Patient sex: M
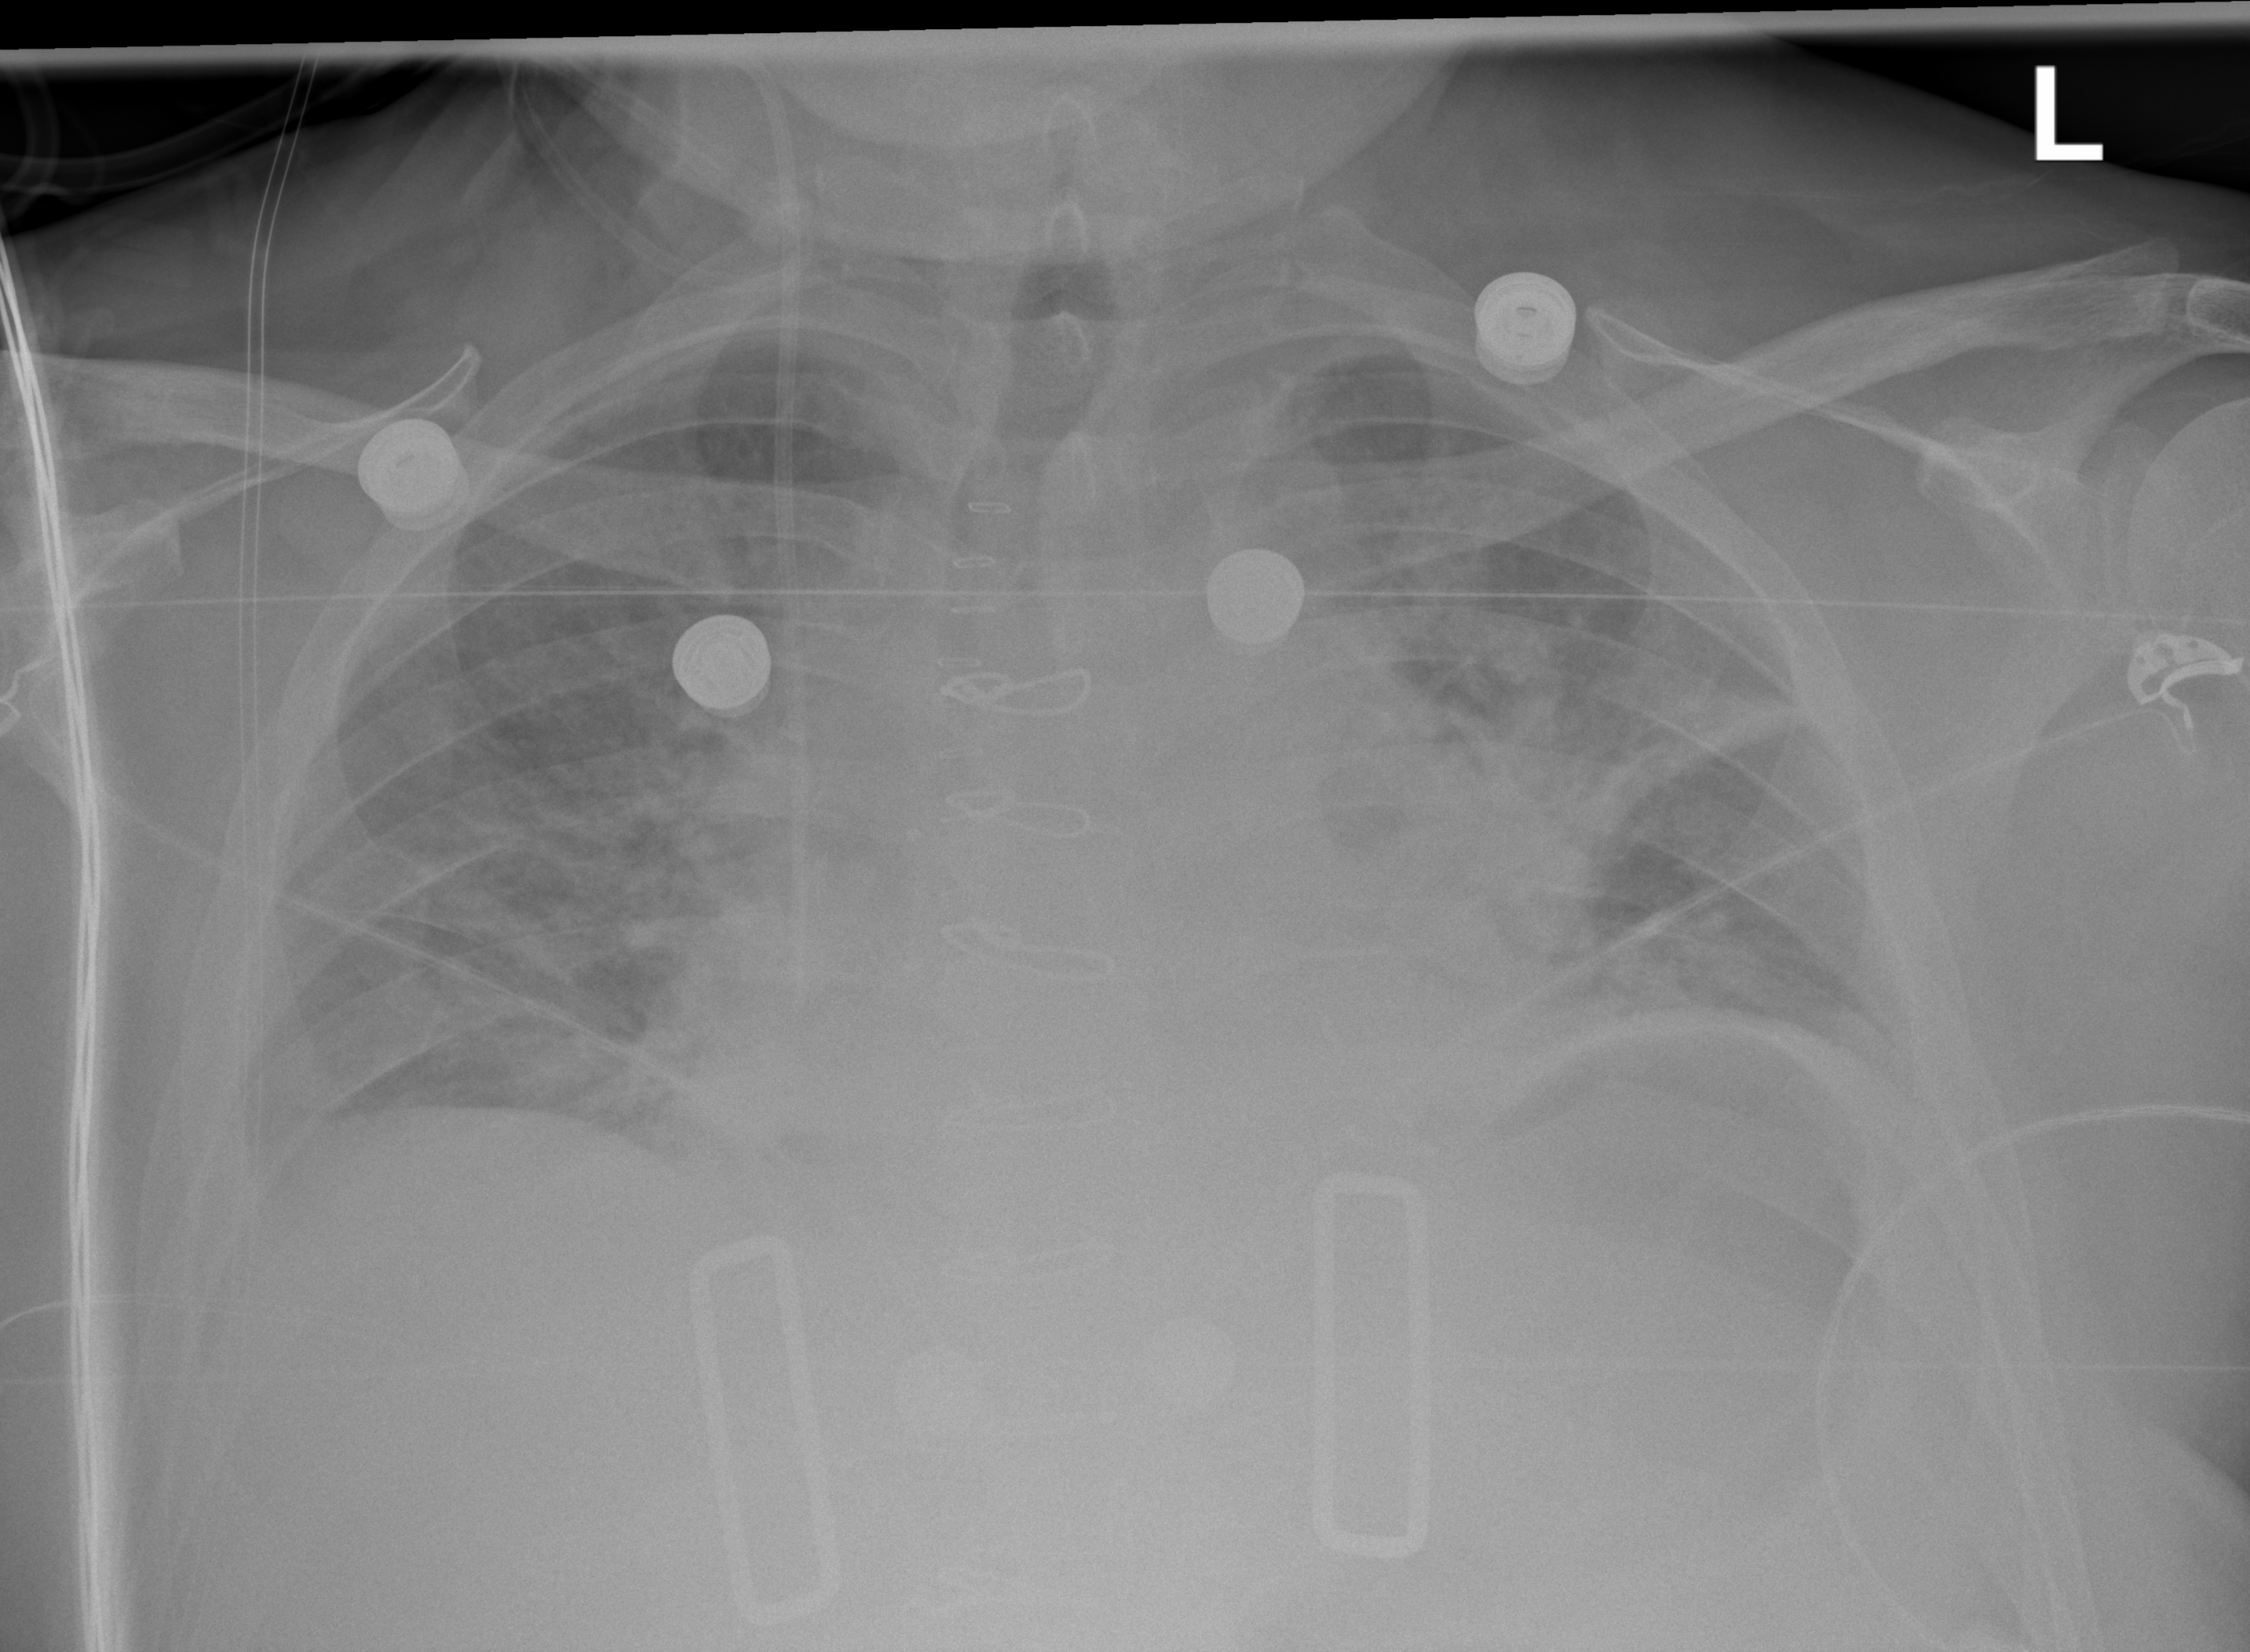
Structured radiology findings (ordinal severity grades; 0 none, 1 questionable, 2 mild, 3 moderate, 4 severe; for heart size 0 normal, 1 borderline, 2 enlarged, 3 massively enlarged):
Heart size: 2
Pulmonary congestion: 2
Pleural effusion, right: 2
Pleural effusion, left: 2
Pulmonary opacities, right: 2
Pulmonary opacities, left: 2
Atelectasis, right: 2
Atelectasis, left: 2